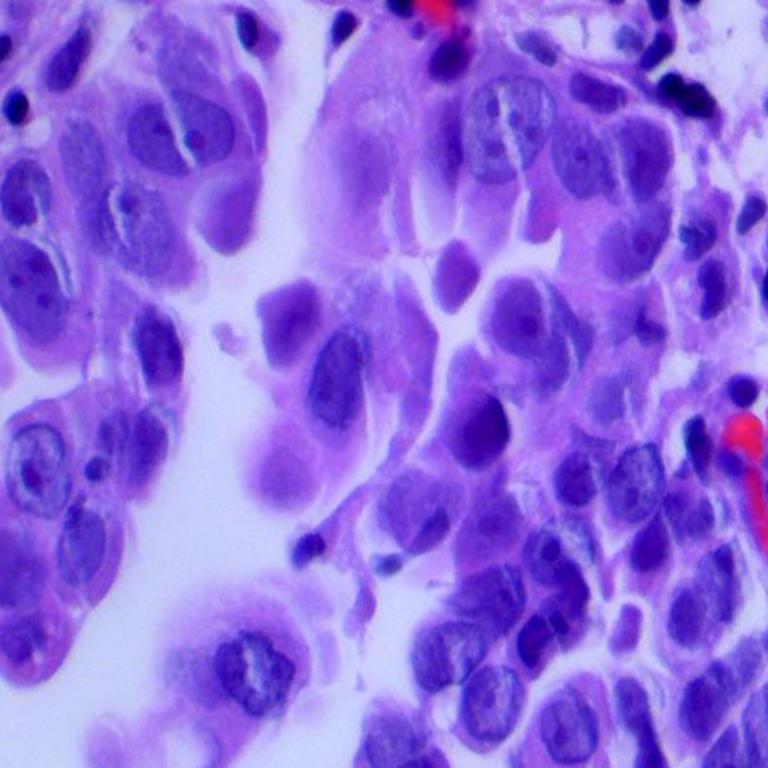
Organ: lung
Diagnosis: adenocarcinomas